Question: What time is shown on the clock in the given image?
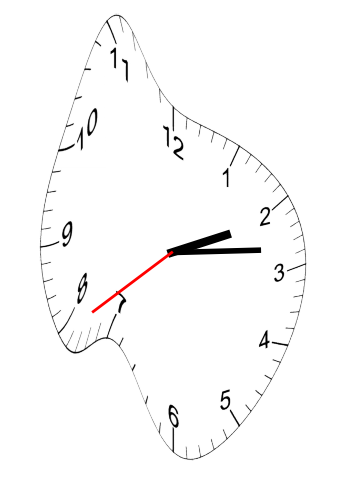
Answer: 02:13:39